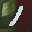
Label: 1